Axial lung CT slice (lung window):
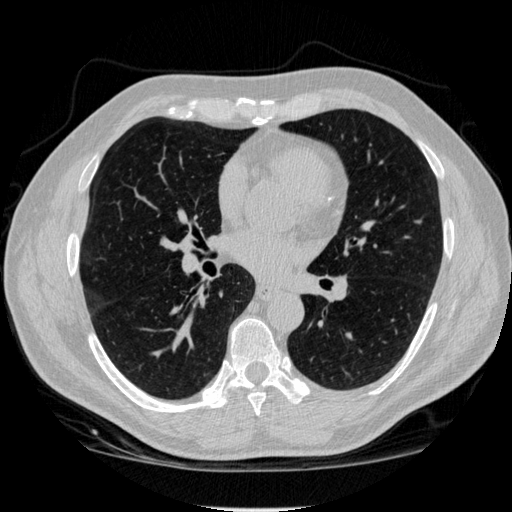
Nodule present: no